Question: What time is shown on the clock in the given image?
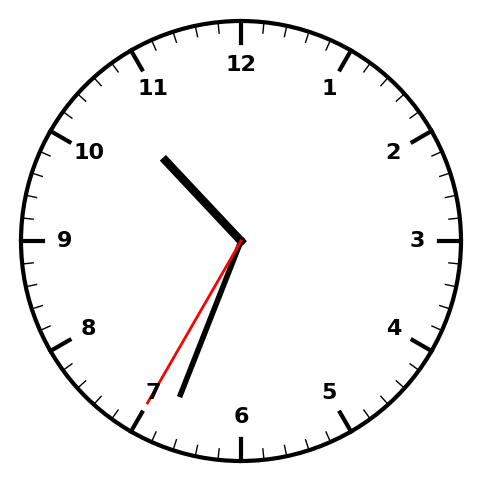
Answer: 10:33:35